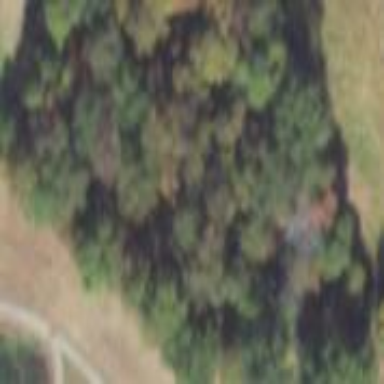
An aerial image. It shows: Forest with mixed leaf types and cycles.